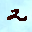
Label: 2